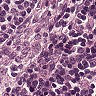
Metastatic tissue present: no